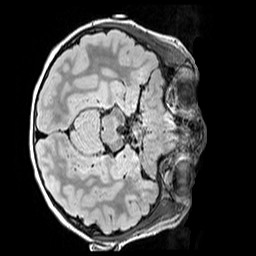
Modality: FLAIR
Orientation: axial
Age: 9
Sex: female
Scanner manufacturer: siemens
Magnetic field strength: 3 T
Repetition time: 5 s
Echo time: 0.388 s